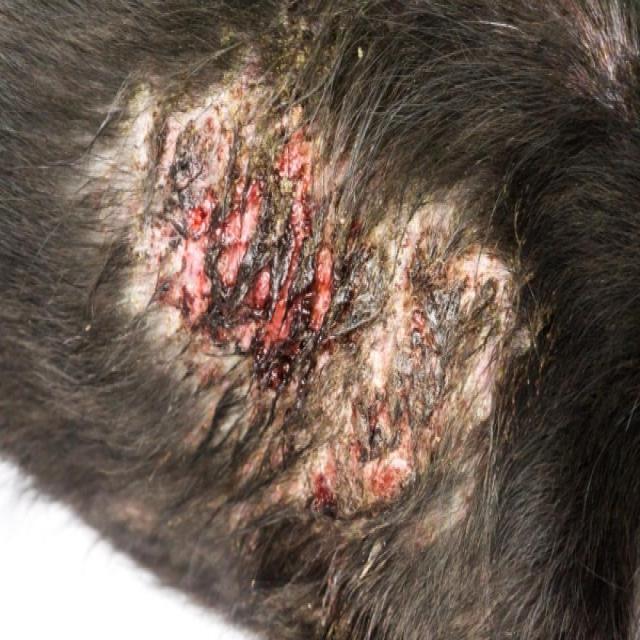
Canine dermatitis — inflammation of the skin presenting with erythema, pruritus, papules, and excoriation. May be allergic, contact, or atopic in origin.